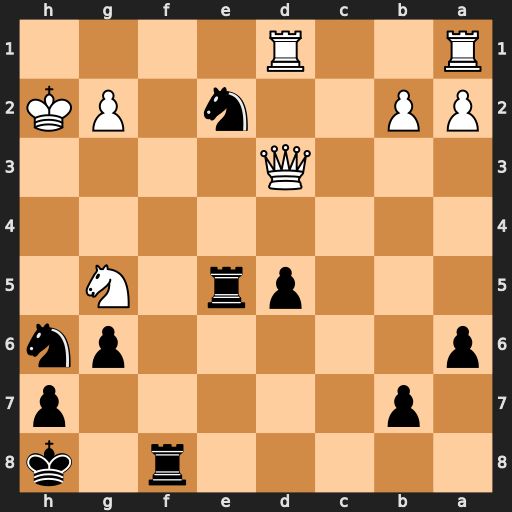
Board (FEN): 5r1k/1p5p/p5pn/3pr1N1/8/3Q4/PP2n1PK/R2R4
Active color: b
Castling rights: -
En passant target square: -
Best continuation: Ng4+ Kh1 Nf2+